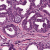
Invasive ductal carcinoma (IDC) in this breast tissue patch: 1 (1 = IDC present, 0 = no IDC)